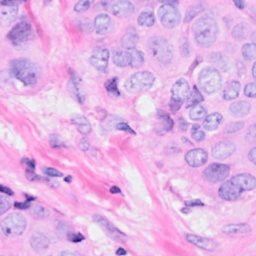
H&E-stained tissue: Breast